Aerial crown-view tile of a tropical tree (Barro Colorado Island, Panama), acquired 20240813:
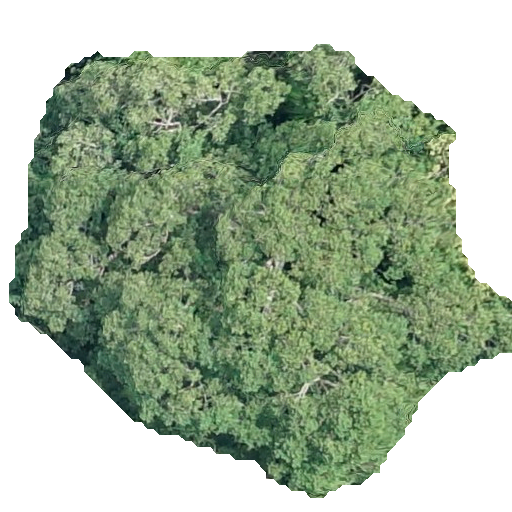
Species: Calophyllum longifolium
GBIF accepted scientific name: Calophyllum longifolium
Crown area: 241.955 m²